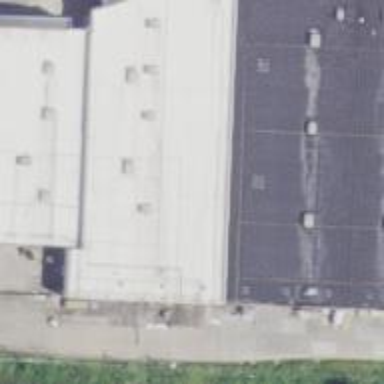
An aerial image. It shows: Retail building.